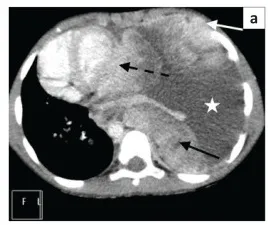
(a-c) Axial, sagittal and coronal contrast-enhanced computed tomography images demonstrate left pleural-based masses which enhance heterogeneously (solid black arrows) with patchy hypodense regions suggestive of necrosis. There is an associated large complex left pleural effusion (white star), atelectasis of the left lung and mediastinal shift to the right. There were no associated intra-tumoural calcifications. Figure 2A - Note the extra-thoracic extension of the mass anteriorly via the intercostal spaces (white arrow) and another pleural-based mass that is inseparable from the pleural pericardial reflection (broken black arrow).
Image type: radiology (ct)